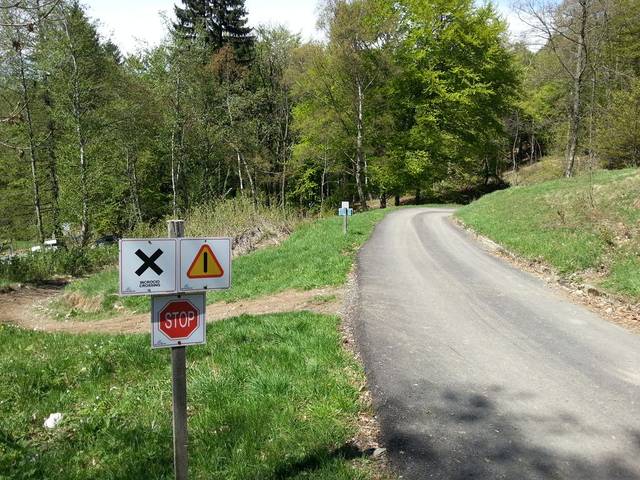
Region: Italy
Coordinates: 45.923, 9.231